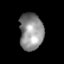
Tissue: lung
Cell type: Others
Senescence score: 0.2163
Nuclear area (px): 858
Mean DAPI intensity: 143.446